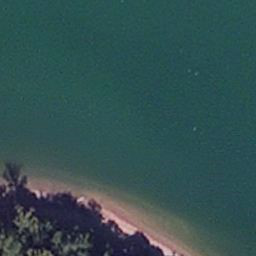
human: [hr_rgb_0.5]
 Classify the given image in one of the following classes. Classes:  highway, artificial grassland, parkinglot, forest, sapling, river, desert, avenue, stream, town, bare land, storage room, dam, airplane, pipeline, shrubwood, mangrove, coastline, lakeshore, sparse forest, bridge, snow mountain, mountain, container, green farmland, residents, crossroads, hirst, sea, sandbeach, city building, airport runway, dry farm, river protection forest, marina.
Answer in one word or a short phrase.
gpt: lakeshore